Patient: sex F, age 75
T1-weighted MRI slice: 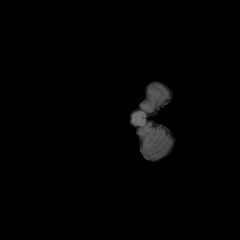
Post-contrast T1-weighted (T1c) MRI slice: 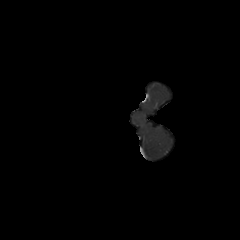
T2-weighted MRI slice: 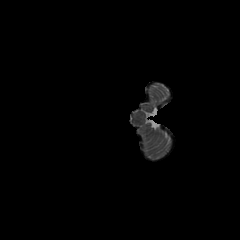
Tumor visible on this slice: no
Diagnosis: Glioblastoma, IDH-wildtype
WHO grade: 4